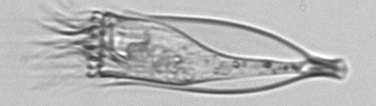
Label: Favella